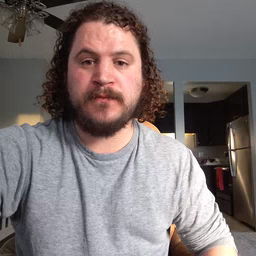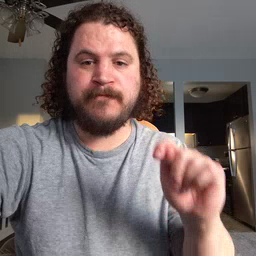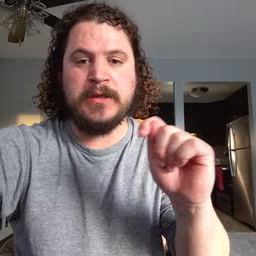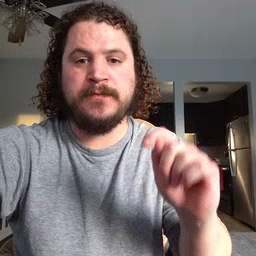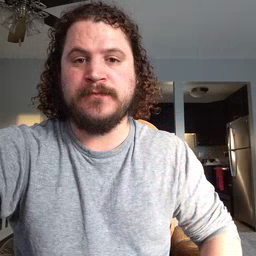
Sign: potty